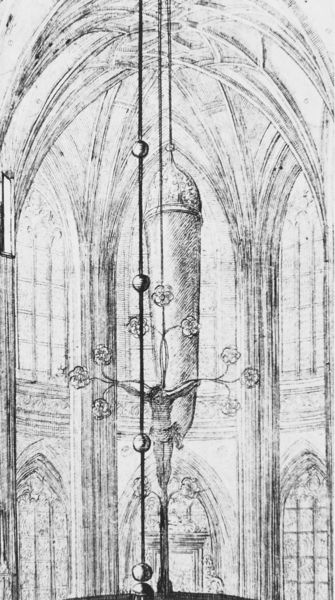
Titel: Pfarrkirche von St. Lorenz, Nürnberg (Detail: Triumphkreuz und Sack dahinter)
Künstler: Johann Andreas Graff
Schlagwörter: mann, fenster, raum, schwarz, skizze, säulen, weiss, zeichnung, blüten, architektur, tod, tot, kirche, schnur, gotik, bogen, gewicht, weis, rundbogen, kuppel, hoch, halle, gewölbe, kreuz, schwarzweiss, kugeln, altar, kathedrale, sims, kreuzrippen, spitzbogen, christus, jesus, kreuzigung, apsis, chor, kruzifix, gekreuzigt, kirchenfenster